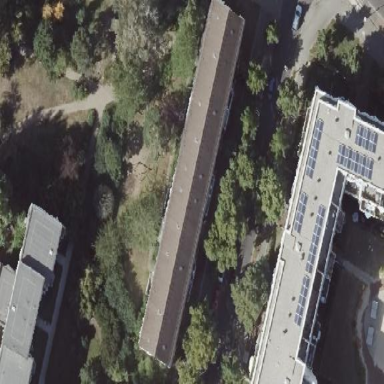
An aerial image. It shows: Flat-roofed apartment building.